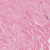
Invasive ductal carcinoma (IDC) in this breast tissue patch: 1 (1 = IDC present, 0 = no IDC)